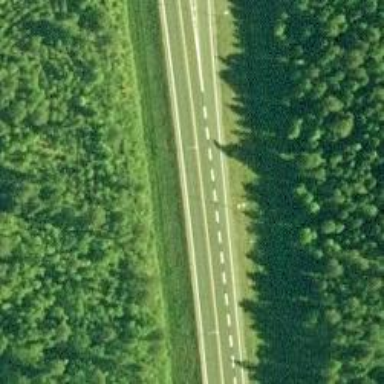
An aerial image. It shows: Asphalt trunk highway designated as motorroad.